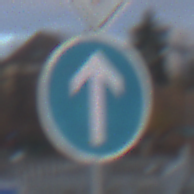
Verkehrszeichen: VorgeschriebeneFahrtrichtungGeradeaus
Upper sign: Vorfahrtsstrasse
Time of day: SunriseSunset
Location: Outdoor (Suburban)
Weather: PartlyCloudy
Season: NotSpecified
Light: Natural